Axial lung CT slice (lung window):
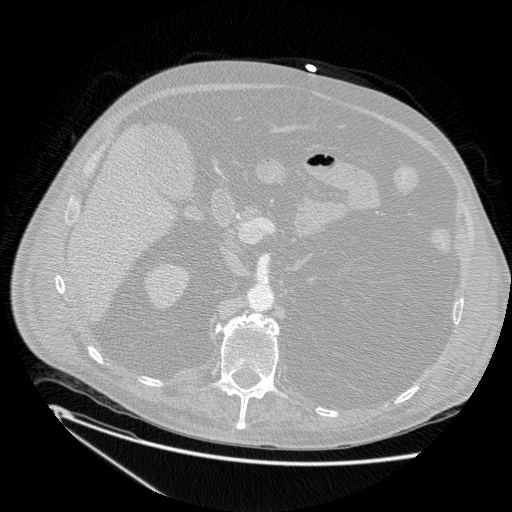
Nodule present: no